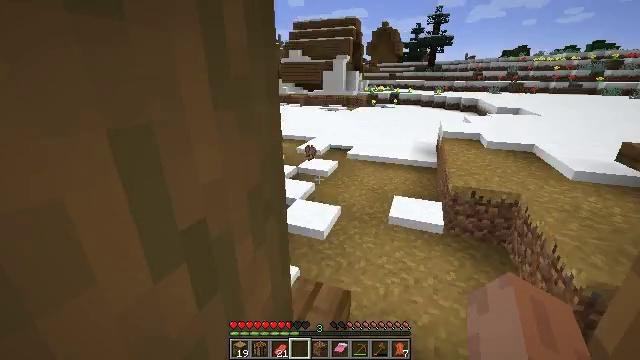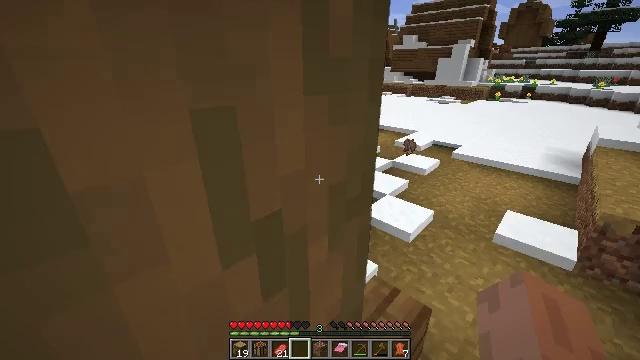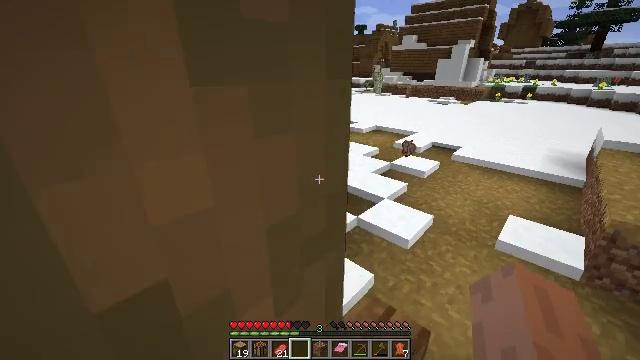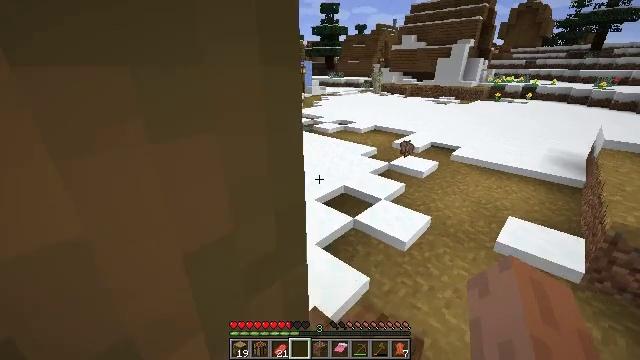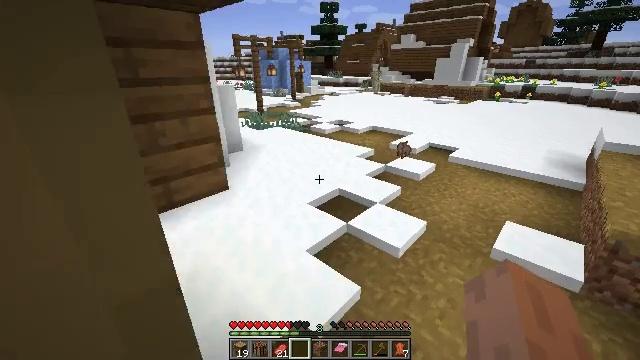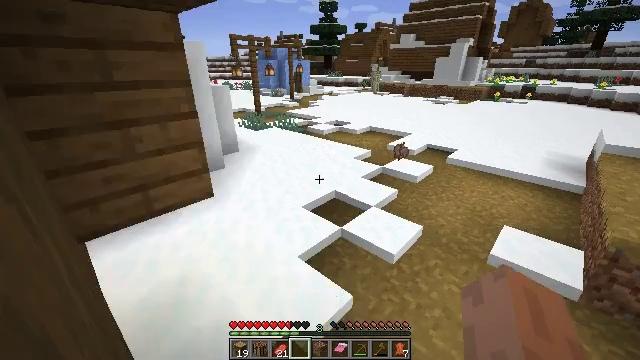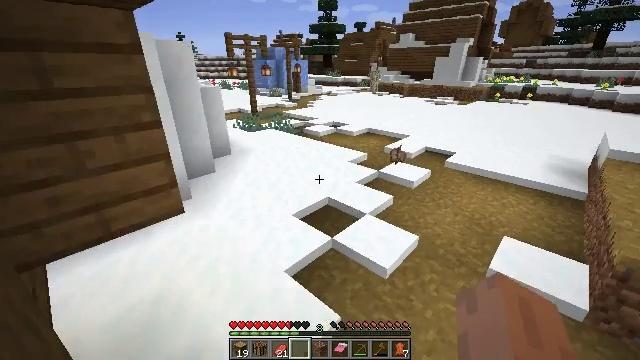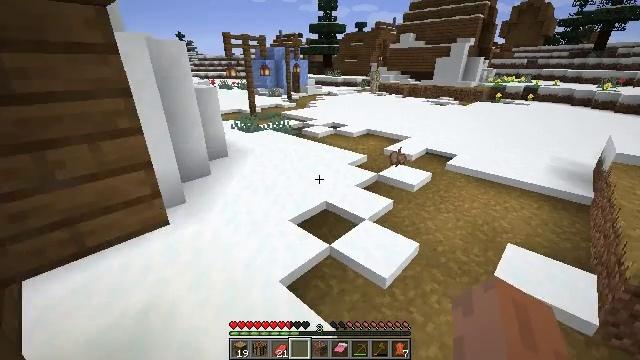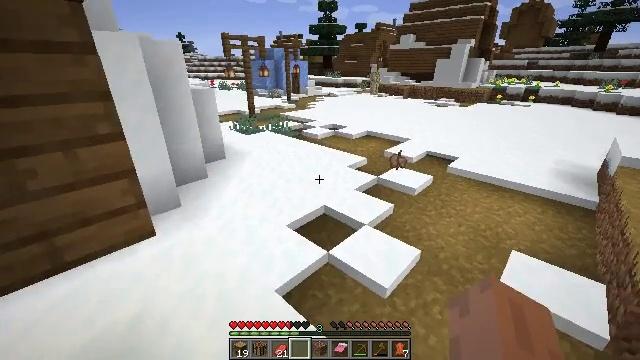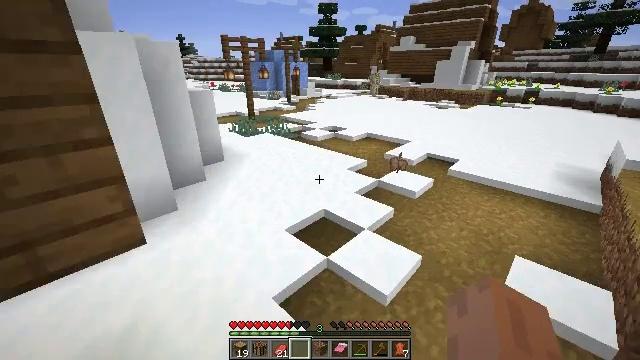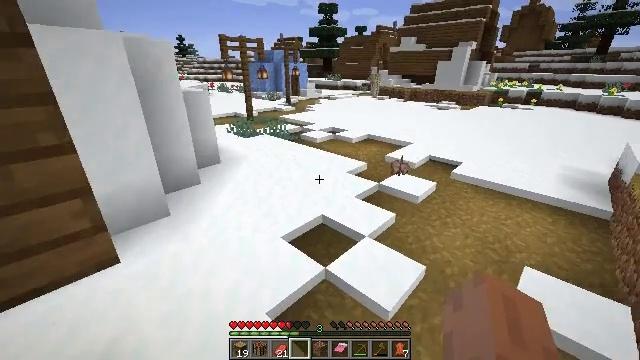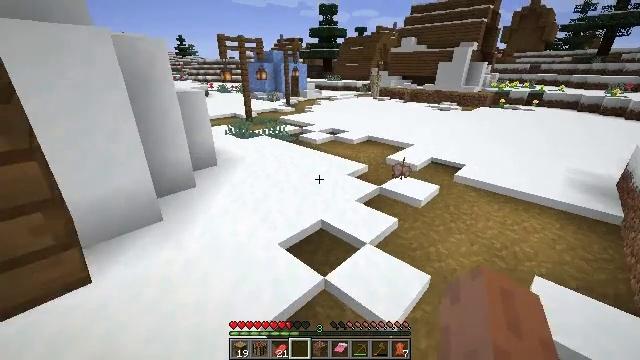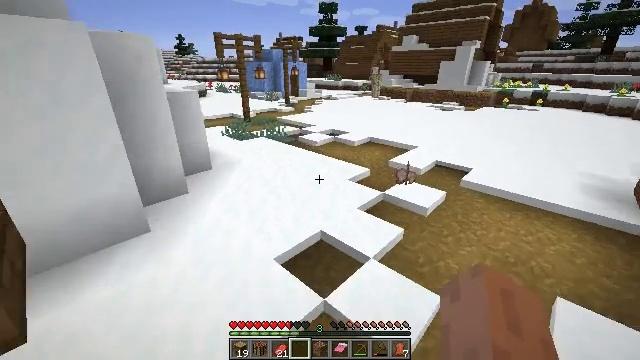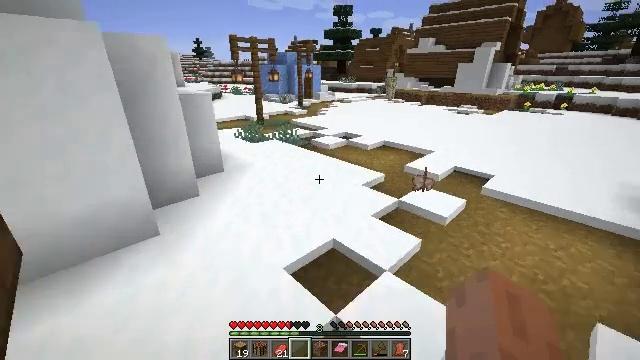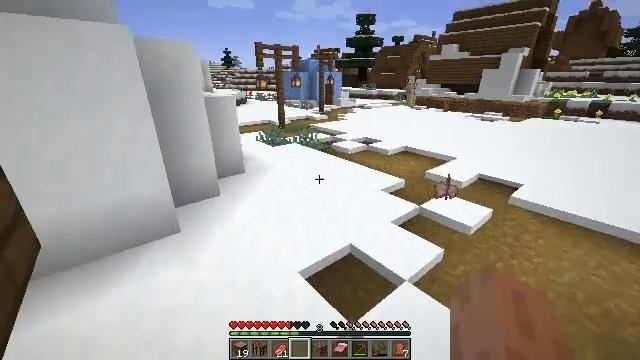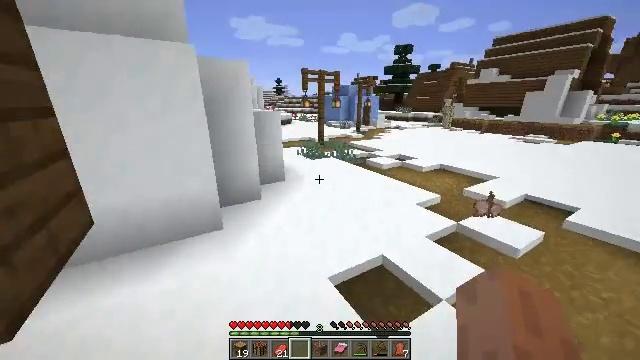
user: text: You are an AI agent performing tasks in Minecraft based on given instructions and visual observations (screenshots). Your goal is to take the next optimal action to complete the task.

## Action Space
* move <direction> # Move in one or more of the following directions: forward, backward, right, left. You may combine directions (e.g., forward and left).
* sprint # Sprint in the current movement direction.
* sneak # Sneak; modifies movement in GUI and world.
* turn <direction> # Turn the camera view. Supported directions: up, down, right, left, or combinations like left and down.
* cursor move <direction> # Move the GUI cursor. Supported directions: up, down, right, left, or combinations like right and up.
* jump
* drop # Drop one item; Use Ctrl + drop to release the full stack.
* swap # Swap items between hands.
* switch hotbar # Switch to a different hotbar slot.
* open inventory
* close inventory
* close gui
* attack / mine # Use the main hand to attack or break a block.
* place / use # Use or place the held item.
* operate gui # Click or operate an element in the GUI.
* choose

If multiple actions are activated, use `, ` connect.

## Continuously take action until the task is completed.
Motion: motion action
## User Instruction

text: Break the smithing table to move it.
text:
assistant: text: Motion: move forward, turn left and down
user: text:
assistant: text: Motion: move forward
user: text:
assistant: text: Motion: move forward, sprint
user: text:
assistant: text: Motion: move forward, sprint
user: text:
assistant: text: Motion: move forward, sprint
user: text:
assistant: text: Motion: move forward, sprint
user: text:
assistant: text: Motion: move forward
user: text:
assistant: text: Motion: move forward
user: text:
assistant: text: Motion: move forward
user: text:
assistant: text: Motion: move forward
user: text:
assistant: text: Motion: move forward
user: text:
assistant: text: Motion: move forward
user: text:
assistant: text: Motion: move forward, sprint, turn left
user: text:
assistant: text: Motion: move forward, sprint, turn left
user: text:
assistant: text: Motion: move forward, sprint, turn left and up
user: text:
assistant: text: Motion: move forward, sprint, turn left and up
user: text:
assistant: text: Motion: move forward, turn left and up
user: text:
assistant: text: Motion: move forward
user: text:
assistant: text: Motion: move forward
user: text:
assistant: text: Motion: move forward
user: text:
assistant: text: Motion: move forward, jump
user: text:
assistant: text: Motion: move forward, jump
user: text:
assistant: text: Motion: move forward, jump
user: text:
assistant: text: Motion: move forward, jump
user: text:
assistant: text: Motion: move forward, jump
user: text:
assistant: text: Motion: move forward and move right, jump
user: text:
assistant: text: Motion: move forward and move right, jump
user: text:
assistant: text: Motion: move forward and move right, jump
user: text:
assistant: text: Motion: move forward and move right, jump
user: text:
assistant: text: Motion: move forward and move right, jump